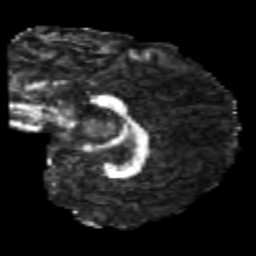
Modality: FA
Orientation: sagittal
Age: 21
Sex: male
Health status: healthy
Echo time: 0.074 s